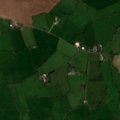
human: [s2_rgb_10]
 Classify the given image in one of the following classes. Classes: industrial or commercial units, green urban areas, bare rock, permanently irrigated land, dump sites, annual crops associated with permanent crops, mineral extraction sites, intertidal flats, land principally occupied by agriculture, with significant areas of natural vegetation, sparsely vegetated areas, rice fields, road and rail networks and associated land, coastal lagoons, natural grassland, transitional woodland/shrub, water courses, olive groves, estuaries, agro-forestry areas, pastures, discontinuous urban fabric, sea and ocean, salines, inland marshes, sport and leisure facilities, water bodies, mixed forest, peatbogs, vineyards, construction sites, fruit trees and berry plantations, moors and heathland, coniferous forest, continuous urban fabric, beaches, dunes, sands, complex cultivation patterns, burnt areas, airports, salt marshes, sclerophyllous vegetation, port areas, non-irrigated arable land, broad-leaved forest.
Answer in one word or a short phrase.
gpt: pastures